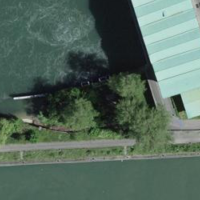
EUNIS habitat code: 15
Species observed at this site:
Larus michahellis